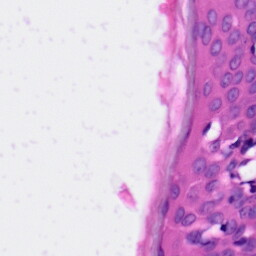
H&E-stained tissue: Skin